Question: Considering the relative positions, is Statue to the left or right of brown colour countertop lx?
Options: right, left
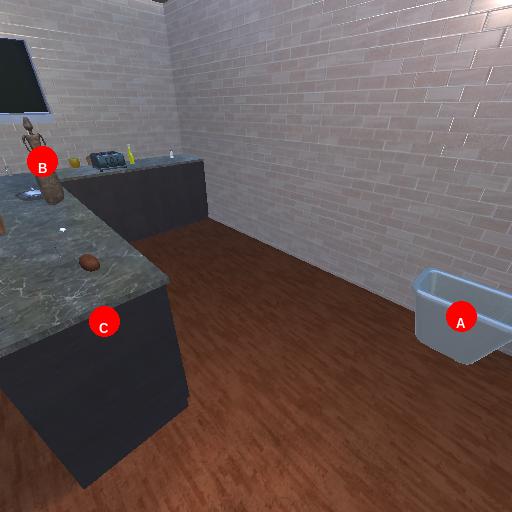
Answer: right